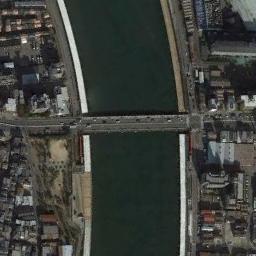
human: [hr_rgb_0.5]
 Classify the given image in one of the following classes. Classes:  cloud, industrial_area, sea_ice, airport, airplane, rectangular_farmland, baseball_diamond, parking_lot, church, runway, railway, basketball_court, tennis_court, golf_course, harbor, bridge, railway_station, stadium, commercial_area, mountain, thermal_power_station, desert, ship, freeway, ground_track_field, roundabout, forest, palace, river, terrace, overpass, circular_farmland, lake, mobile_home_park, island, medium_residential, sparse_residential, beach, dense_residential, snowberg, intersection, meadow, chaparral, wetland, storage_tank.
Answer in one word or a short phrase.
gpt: bridge